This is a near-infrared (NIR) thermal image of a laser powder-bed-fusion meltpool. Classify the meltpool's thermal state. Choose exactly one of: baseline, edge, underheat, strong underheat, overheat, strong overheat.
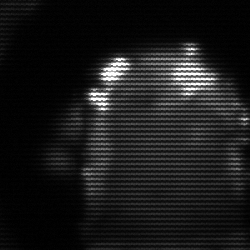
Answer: baseline